Field crop: tomato
Growth stage: 2
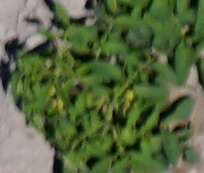
Species: tomato